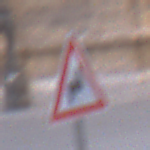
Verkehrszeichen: DoppelkurveRechts
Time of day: SunriseSunset
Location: Outdoor (Urban)
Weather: PartlyCloudy
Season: NotSpecified
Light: Natural